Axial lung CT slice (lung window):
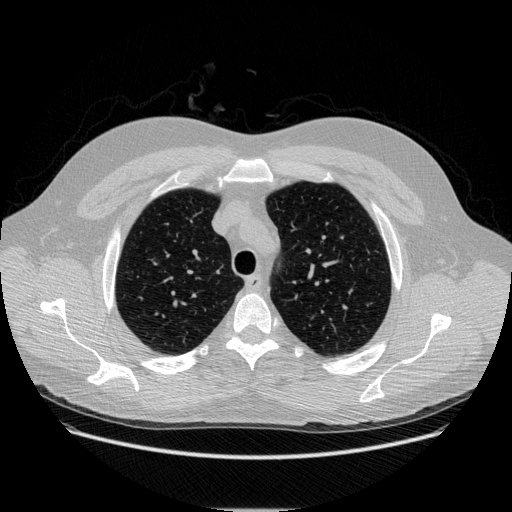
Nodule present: no